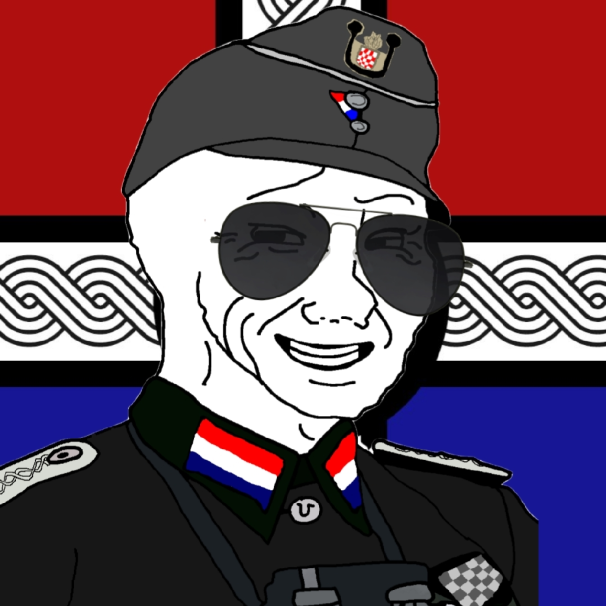
Label: 5_Smugjak